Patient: sex F, age 55
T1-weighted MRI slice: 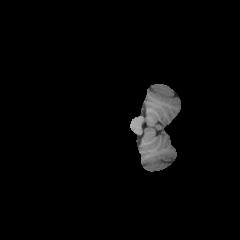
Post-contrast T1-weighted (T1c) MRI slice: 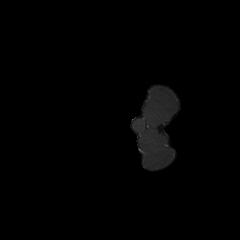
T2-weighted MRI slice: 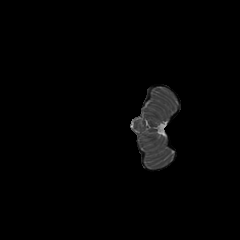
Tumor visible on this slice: no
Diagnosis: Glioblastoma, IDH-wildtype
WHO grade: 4